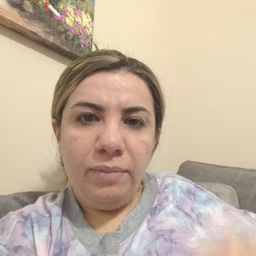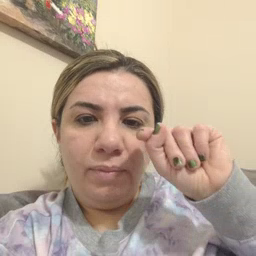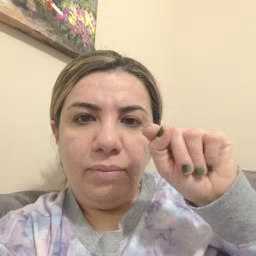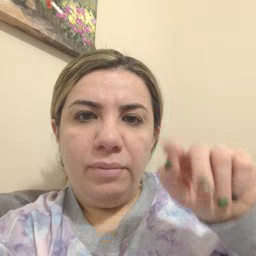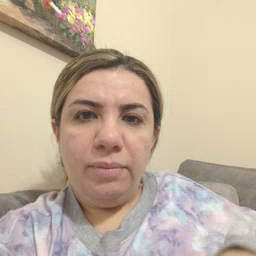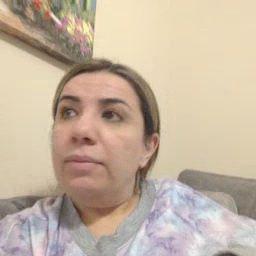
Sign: TV